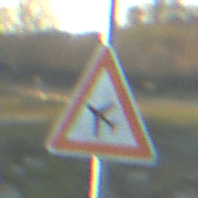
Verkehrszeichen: FlugbetriebRechts
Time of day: SunriseSunset
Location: Outdoor (RoadRail)
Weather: PartlyCloudy
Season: NotSpecified
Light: Natural